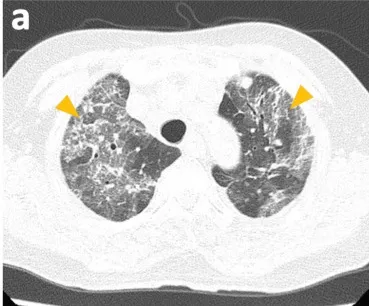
(a-d) Chest CT images of the patient on admission showing diffuse, unevenly distributed ground-glass opacities throughout both lungs (arrowheads).
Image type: radiology (ct)